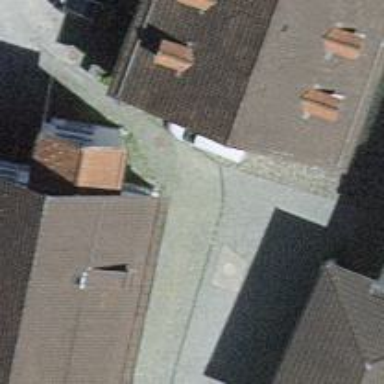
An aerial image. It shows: Residential road with cobblestone surface.